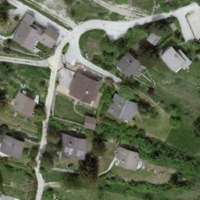
EUNIS habitat code: 55
Species observed at this site:
Rhamnus cathartica